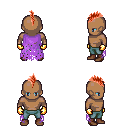
a pixel art fantasy rpg character, male body template, human, dark skin, maroon tattered cape, teal pants, red mohawk hairstyle, gold gloves, brown shoes, four views (front, back, left, right), 2x2 character sprite sheet, small pixel art, hard edges, no anti-aliasing